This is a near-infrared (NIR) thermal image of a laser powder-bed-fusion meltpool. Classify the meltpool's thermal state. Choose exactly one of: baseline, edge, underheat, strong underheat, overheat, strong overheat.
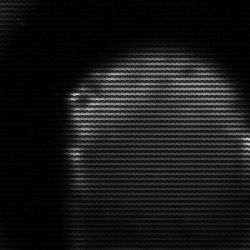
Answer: edge